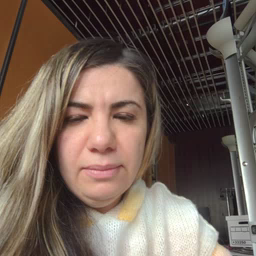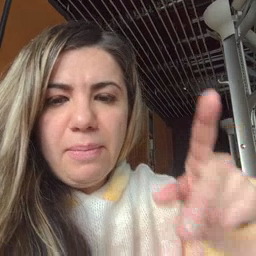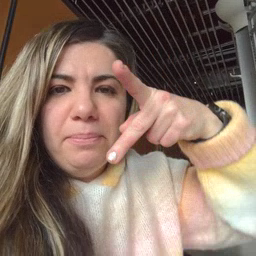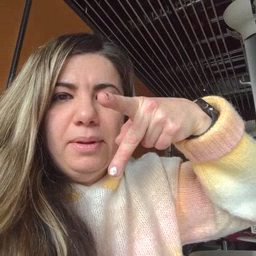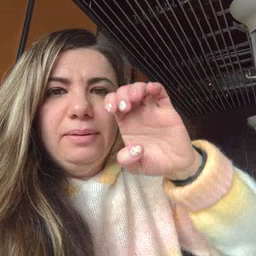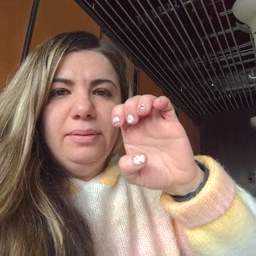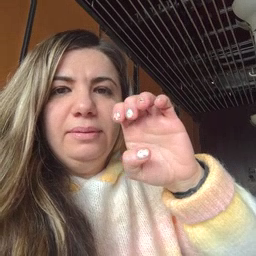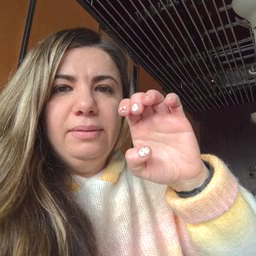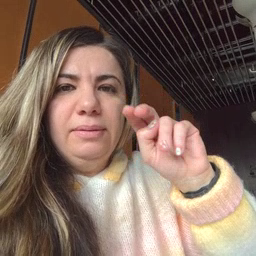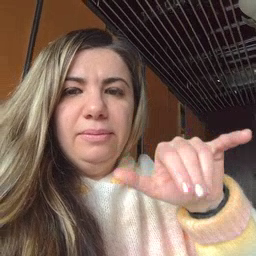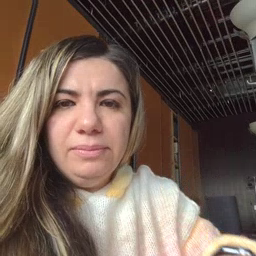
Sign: penny